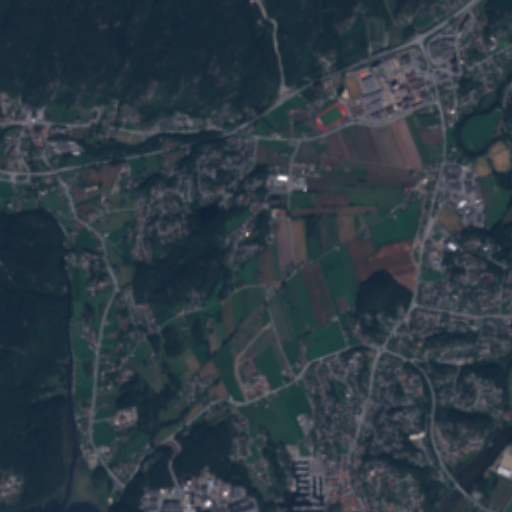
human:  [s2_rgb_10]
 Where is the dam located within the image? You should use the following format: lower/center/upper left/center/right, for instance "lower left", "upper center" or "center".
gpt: The dam is located in the upper center of the image.
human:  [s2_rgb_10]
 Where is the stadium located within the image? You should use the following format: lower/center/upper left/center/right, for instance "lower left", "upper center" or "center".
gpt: The stadium is located in the upper right of the image.
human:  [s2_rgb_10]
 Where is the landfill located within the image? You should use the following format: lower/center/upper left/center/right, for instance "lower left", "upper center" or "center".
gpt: There is no landfill in the image.